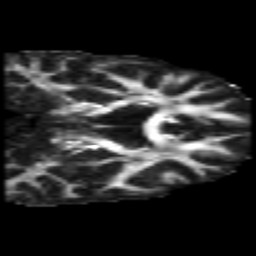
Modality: FA
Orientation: coronal
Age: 22
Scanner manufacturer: philips
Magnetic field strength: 3 T
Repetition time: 8.6 s
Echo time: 0.127 s